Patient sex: M
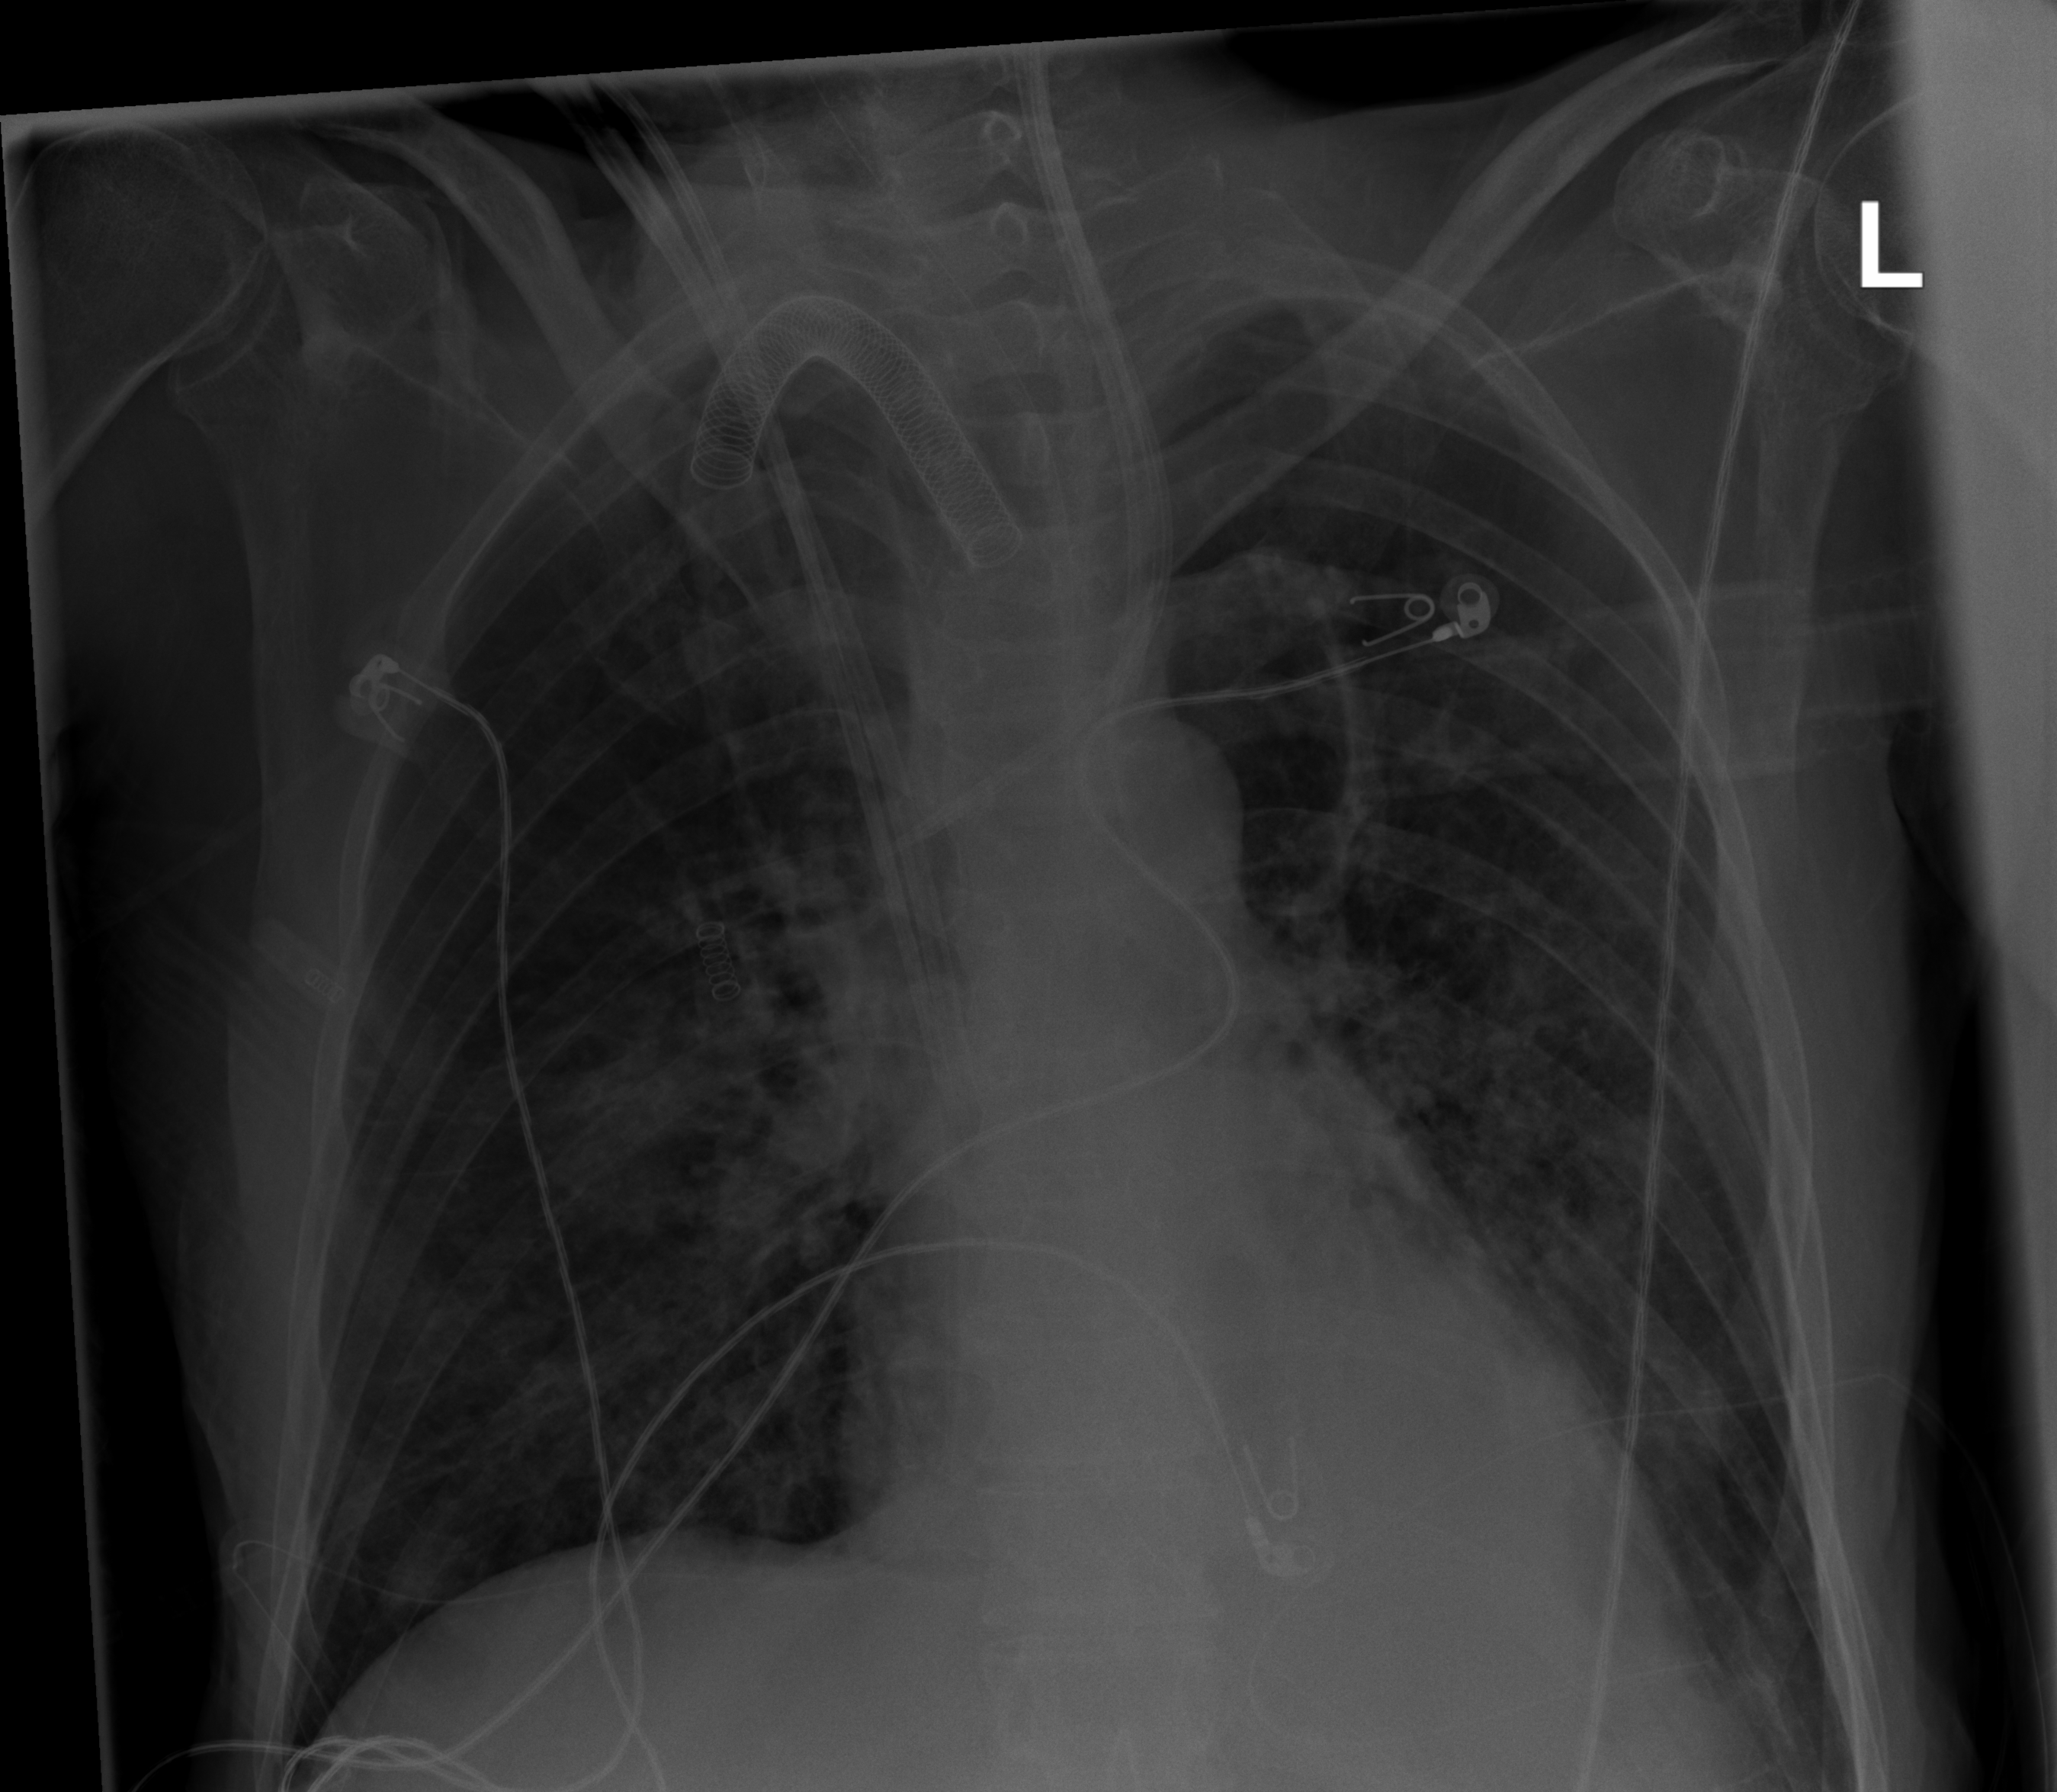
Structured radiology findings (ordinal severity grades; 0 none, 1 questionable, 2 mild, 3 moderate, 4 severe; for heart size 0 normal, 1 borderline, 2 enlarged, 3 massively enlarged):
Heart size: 1
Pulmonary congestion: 0
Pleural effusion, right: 0
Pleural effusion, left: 0
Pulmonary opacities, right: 3
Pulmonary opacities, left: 2
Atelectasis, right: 2
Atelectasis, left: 2